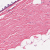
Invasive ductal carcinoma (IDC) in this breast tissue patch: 0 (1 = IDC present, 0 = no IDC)